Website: crate-barrel
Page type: address-validator
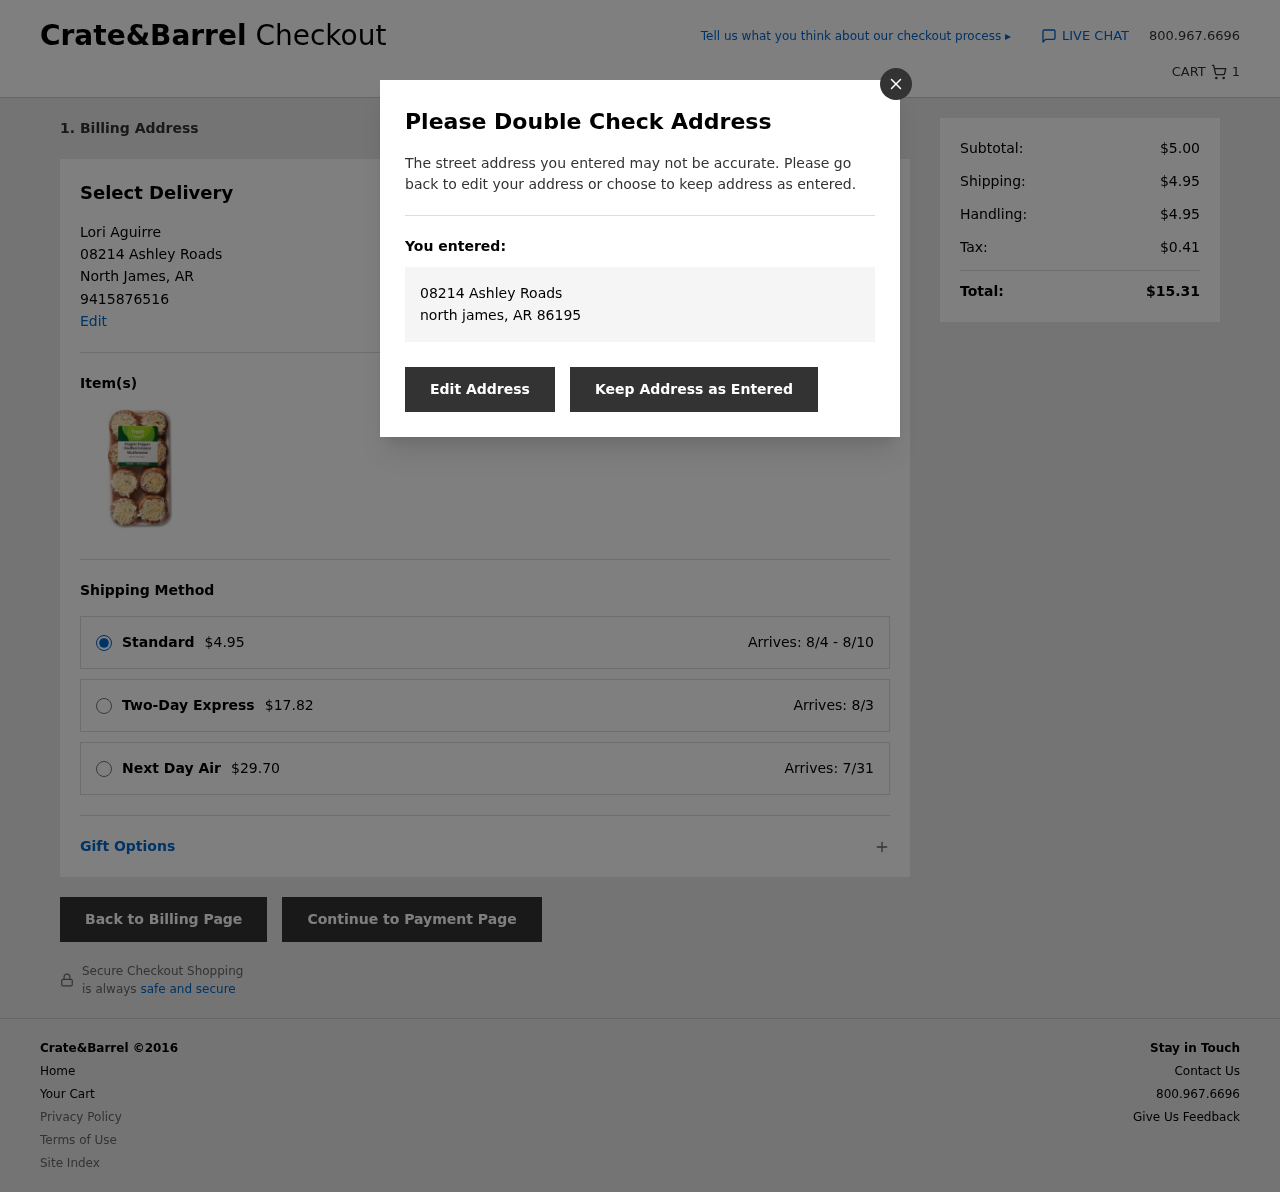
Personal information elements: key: PII_CITY
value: North James
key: PII_FULLNAME
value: Lori Aguirre
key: PII_PHONE
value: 9415876516
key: PII_STATE_ABBR
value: AR
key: PII_STREET
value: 08214 Ashley Roads
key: PII_CITY2
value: north james
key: PII_STATE_ABBR2
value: AR
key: PII_POSTCODE
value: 86195
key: PII_POSTCODE_FULL
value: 86195
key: PII_POSTCODE_NUMERIC
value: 86195
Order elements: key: ORDER_NUM_ITEMS
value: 1
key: ORDER_SHIPPING_COST
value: $4.95
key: ORDER_SHIPPING_DATE
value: Arrives: 8/4 - 8/10
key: ORDER_SHIPPING_EXPRESS
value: $17.82
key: ORDER_DELIVERY_DATE_EXPRESS
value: Arrives: 8/3
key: ORDER_SHIPPING_NEXTDAY
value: $29.70
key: ORDER_DELIVERY_DATE_NEXTDAY
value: Arrives: 7/31
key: ORDER_SUBTOTAL
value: $5.00
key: ORDER_HANDLING
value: $4.95
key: ORDER_TAX
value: $0.41
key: ORDER_TOTAL
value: $15.31